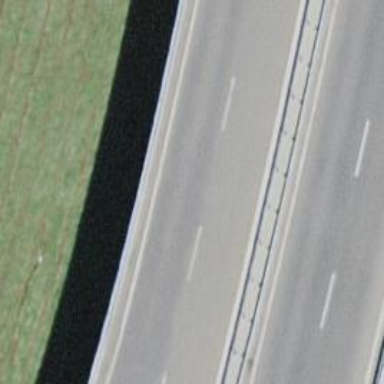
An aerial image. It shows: Primary highway on asphalt bridge.